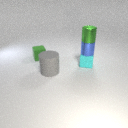
small blue metal cylinder above small cyan rubber cube